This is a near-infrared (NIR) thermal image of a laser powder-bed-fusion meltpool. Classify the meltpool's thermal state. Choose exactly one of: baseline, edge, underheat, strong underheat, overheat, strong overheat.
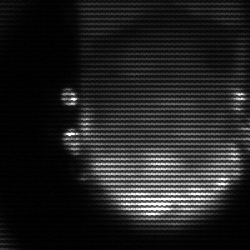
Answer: baseline